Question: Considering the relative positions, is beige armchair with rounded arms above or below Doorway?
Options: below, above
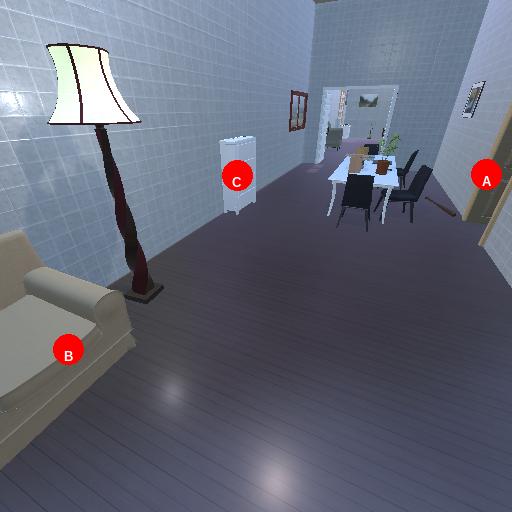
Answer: below